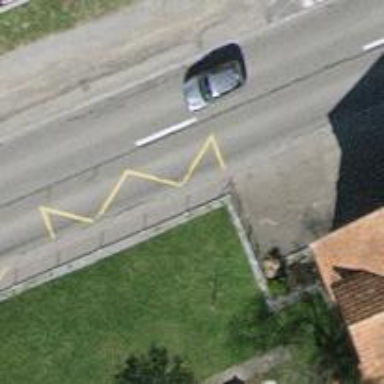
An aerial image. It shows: Public transport stop position.